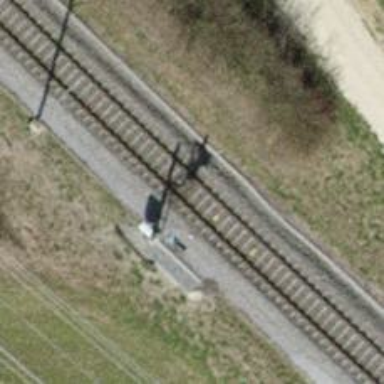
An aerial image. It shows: Railway signal.